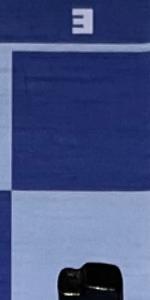
Label: Empty